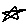
Label: star